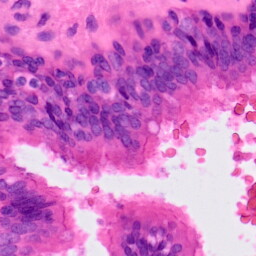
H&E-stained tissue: Lung